Field crop: tomato
Growth stage: 1
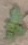
Species: solanum